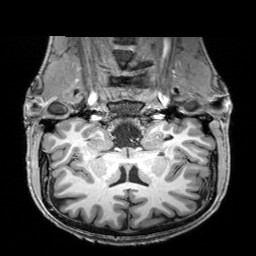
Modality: T1w
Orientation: sagittal
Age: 27
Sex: male